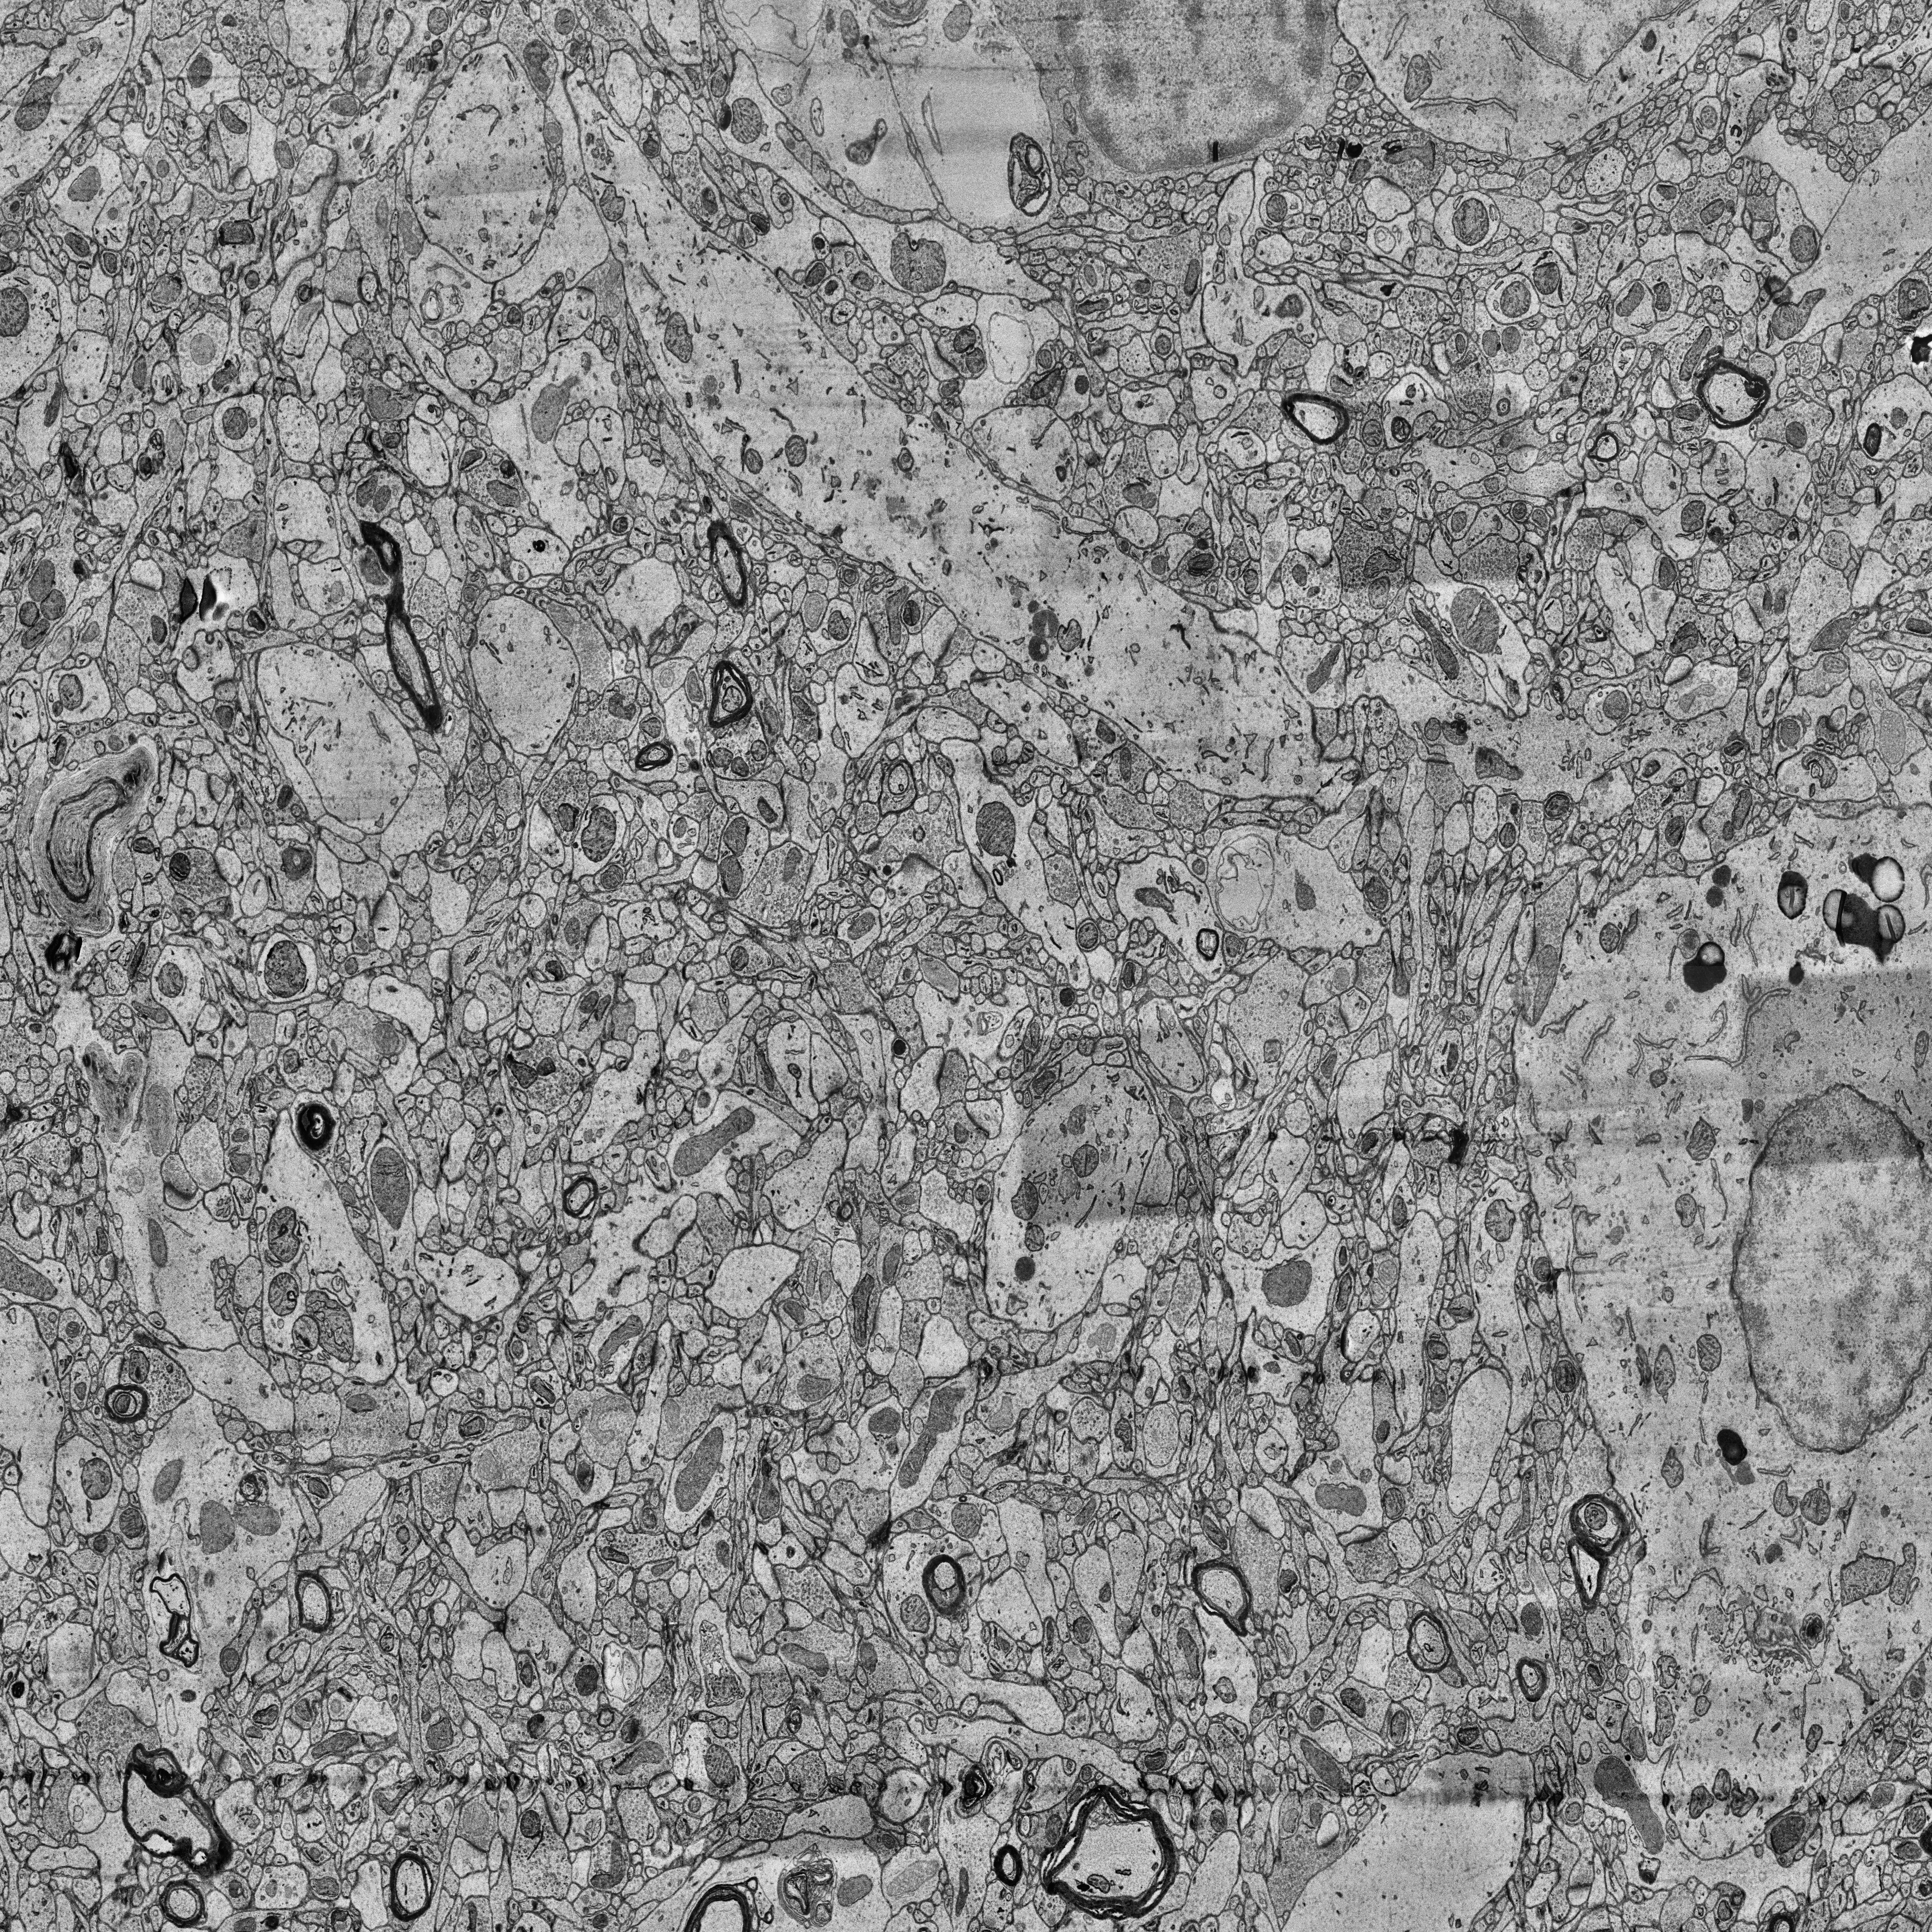
Electron microscopy slice of human cortex tissue
Slice depth (z): 213
Mitochondria instances in slice: 460